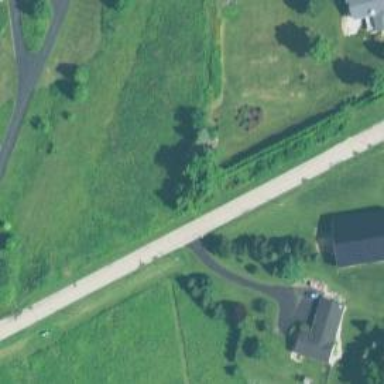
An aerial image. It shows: Tertiary road.